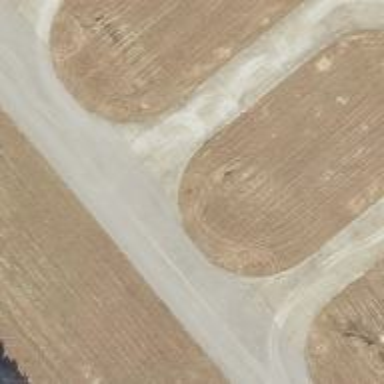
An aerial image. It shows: Asphalt runway at the airport.